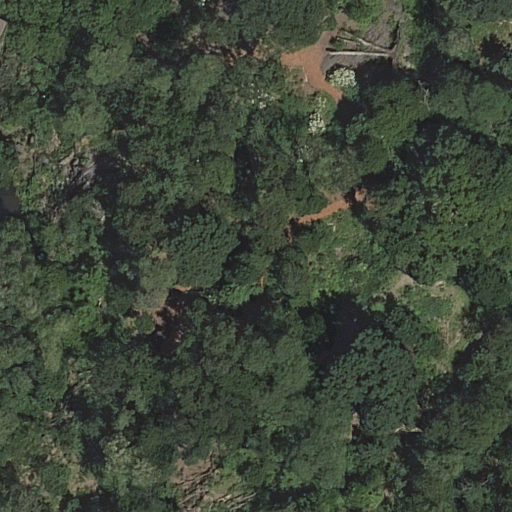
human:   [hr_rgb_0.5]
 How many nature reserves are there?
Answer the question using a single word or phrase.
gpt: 1

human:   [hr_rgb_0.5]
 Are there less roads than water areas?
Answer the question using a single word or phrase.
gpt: no

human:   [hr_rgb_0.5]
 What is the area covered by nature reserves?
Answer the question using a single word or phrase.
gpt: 203m2

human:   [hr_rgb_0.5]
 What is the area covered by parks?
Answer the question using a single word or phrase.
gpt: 10625m2

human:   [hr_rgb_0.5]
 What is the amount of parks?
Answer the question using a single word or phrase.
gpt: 1

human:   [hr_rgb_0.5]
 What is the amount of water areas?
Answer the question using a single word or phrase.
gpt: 1

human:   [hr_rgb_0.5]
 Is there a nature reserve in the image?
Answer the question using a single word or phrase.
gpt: yes

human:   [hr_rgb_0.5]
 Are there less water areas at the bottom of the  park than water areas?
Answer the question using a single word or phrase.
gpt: no

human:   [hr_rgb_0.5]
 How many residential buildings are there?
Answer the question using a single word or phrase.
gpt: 0

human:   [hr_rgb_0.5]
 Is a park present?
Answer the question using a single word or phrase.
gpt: yes

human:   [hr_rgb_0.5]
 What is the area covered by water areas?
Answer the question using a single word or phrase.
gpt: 153m2

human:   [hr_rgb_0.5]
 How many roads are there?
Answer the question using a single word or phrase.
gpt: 1

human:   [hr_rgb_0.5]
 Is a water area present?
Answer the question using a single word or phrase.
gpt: yes

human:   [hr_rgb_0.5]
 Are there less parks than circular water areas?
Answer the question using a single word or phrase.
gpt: no

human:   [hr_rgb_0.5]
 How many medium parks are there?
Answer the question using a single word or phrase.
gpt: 0

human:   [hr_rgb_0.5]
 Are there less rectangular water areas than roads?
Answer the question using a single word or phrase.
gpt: yes

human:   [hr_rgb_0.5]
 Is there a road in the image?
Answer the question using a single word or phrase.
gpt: yes

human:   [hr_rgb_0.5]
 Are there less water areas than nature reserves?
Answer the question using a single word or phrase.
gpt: no

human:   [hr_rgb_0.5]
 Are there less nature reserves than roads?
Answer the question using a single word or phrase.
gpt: no

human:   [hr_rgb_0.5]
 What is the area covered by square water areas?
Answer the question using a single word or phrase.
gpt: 0m2

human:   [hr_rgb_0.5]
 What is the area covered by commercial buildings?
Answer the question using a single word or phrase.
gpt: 0m2

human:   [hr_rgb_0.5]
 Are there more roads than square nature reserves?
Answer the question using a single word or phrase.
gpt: yes

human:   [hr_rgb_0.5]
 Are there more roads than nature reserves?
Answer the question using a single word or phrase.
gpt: no

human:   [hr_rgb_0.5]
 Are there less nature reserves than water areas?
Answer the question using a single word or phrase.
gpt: no

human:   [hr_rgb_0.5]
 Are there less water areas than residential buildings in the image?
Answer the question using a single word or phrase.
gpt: no

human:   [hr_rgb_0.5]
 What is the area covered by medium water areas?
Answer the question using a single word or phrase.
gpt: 153m2

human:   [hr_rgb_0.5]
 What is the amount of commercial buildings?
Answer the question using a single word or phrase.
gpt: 0

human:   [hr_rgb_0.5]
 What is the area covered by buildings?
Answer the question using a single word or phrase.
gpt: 0m2

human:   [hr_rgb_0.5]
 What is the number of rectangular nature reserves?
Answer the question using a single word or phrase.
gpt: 1

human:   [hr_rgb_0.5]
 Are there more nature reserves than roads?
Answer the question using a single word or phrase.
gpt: no

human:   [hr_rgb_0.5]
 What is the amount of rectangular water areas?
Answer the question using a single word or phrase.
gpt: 0

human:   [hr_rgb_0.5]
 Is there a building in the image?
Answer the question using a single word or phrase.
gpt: no

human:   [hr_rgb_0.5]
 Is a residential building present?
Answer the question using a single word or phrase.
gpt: no

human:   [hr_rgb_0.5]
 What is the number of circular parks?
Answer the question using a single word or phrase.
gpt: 0

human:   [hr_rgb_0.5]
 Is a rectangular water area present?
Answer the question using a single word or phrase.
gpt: no

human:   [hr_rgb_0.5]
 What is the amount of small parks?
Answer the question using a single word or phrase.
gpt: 0

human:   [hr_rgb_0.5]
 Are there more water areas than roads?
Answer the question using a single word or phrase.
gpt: no

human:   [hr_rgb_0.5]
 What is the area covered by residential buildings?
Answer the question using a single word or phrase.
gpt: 0m2

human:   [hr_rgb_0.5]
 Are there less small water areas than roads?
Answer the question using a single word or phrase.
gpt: yes

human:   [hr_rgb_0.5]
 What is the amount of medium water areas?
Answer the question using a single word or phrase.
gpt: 1

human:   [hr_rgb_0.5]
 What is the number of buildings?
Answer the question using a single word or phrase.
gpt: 0

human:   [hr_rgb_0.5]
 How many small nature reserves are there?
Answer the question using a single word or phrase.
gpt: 0

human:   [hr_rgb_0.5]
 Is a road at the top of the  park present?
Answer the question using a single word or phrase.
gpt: no

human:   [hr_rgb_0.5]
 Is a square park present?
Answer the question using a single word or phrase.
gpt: no

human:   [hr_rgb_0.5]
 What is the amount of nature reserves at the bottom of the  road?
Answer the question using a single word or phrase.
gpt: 0

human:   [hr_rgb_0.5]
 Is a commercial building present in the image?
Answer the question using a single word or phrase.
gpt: no

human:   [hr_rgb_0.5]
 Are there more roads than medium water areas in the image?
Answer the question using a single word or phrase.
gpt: no

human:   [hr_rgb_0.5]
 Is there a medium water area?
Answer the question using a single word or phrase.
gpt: yes

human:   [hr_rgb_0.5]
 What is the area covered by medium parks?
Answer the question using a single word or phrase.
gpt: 0m2

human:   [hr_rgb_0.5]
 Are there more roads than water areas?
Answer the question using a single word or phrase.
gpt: no

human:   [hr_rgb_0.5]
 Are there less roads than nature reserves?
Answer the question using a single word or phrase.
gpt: no

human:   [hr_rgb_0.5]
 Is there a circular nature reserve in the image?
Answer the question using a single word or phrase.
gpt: no

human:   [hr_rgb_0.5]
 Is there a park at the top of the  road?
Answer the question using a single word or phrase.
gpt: yes

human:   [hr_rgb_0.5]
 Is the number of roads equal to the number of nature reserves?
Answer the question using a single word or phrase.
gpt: yes

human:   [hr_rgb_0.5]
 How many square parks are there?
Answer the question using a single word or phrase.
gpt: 0

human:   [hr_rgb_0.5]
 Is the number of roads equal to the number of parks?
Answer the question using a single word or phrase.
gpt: yes

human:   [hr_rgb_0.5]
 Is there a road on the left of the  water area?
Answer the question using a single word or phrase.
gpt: yes

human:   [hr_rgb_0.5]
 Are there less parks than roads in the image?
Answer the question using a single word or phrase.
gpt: no

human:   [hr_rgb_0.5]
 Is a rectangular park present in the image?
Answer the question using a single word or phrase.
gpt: yes

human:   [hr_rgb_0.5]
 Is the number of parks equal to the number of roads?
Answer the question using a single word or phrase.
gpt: yes

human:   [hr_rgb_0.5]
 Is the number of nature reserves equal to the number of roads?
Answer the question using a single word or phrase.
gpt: yes

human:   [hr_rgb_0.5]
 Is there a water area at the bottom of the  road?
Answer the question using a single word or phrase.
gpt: yes

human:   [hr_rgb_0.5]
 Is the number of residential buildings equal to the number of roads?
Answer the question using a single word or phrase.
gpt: no

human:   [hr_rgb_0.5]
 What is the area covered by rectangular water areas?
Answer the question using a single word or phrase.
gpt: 0m2